Question:
You can see, that the distance bewteen email and the email is equal to the distance of member since and the date.
My code for this (using jsf-2):
'''
<h:outputText value="email" />
<p:spacer width="50" height="10" />
<h:outputText value="sasdrftg@rfghre.de" />
<br></br>
<h:outputText value="member since" />
<p:spacer width="50" height="10" />
<h:outputText value="#{userUtilityBean.user.registered.time}">
<f:convertDateTime type="both" dateStyle="short" />
</h:outputText>
'''
My css is simple:
'''
.form-userdata {
position: absolute;
left: 30% !important;
color: blue !important;
'''
}
How can I align the email to the "x-position" of the date?
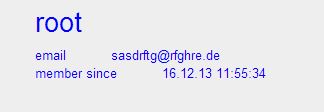
Answer: For such kind of information presentation, use a 'h:panelGrid' instead
'''
<h:panelGrid columns="2">
<h:outputText value="email" />
<h:outputText value="sasdrftg@rfghre.de" />
<h:outputText value="member since" />
<h:outputText value="#{userUtilityBean.user.registered.time}">
<f:convertDateTime type="both" dateStyle="short" />
</h:outputText>
</h:panelGrid>
'''